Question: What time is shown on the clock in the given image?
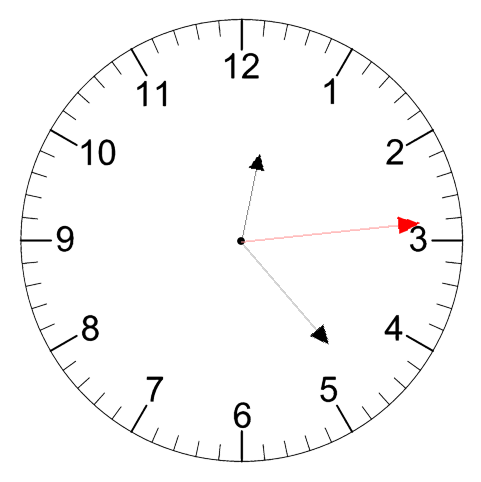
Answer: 12:23:14